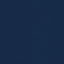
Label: SeaLake